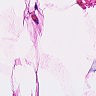
Metastatic tissue present: no